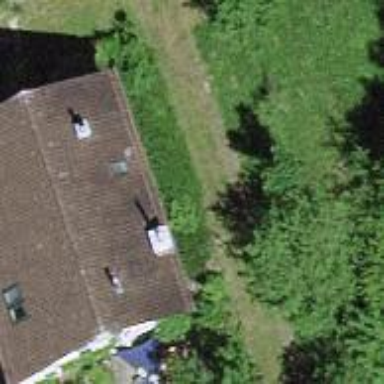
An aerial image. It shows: Simple house.